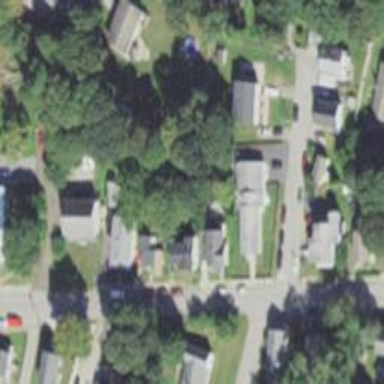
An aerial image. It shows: Residential driveway designated as service road.